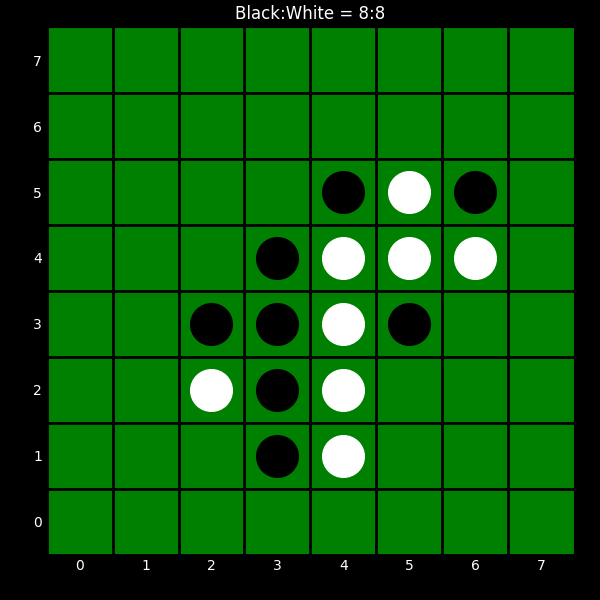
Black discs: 8
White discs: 8